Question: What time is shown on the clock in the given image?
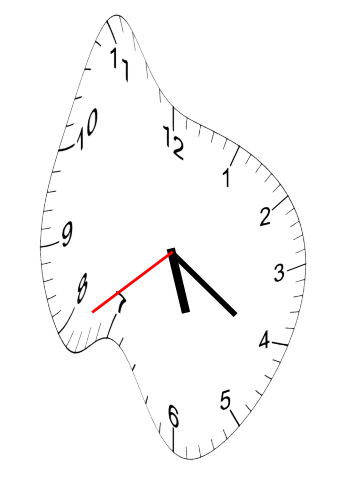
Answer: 05:20:39